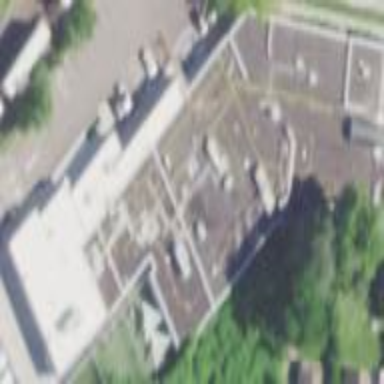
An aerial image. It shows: Animal shelter housed in building.